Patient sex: F
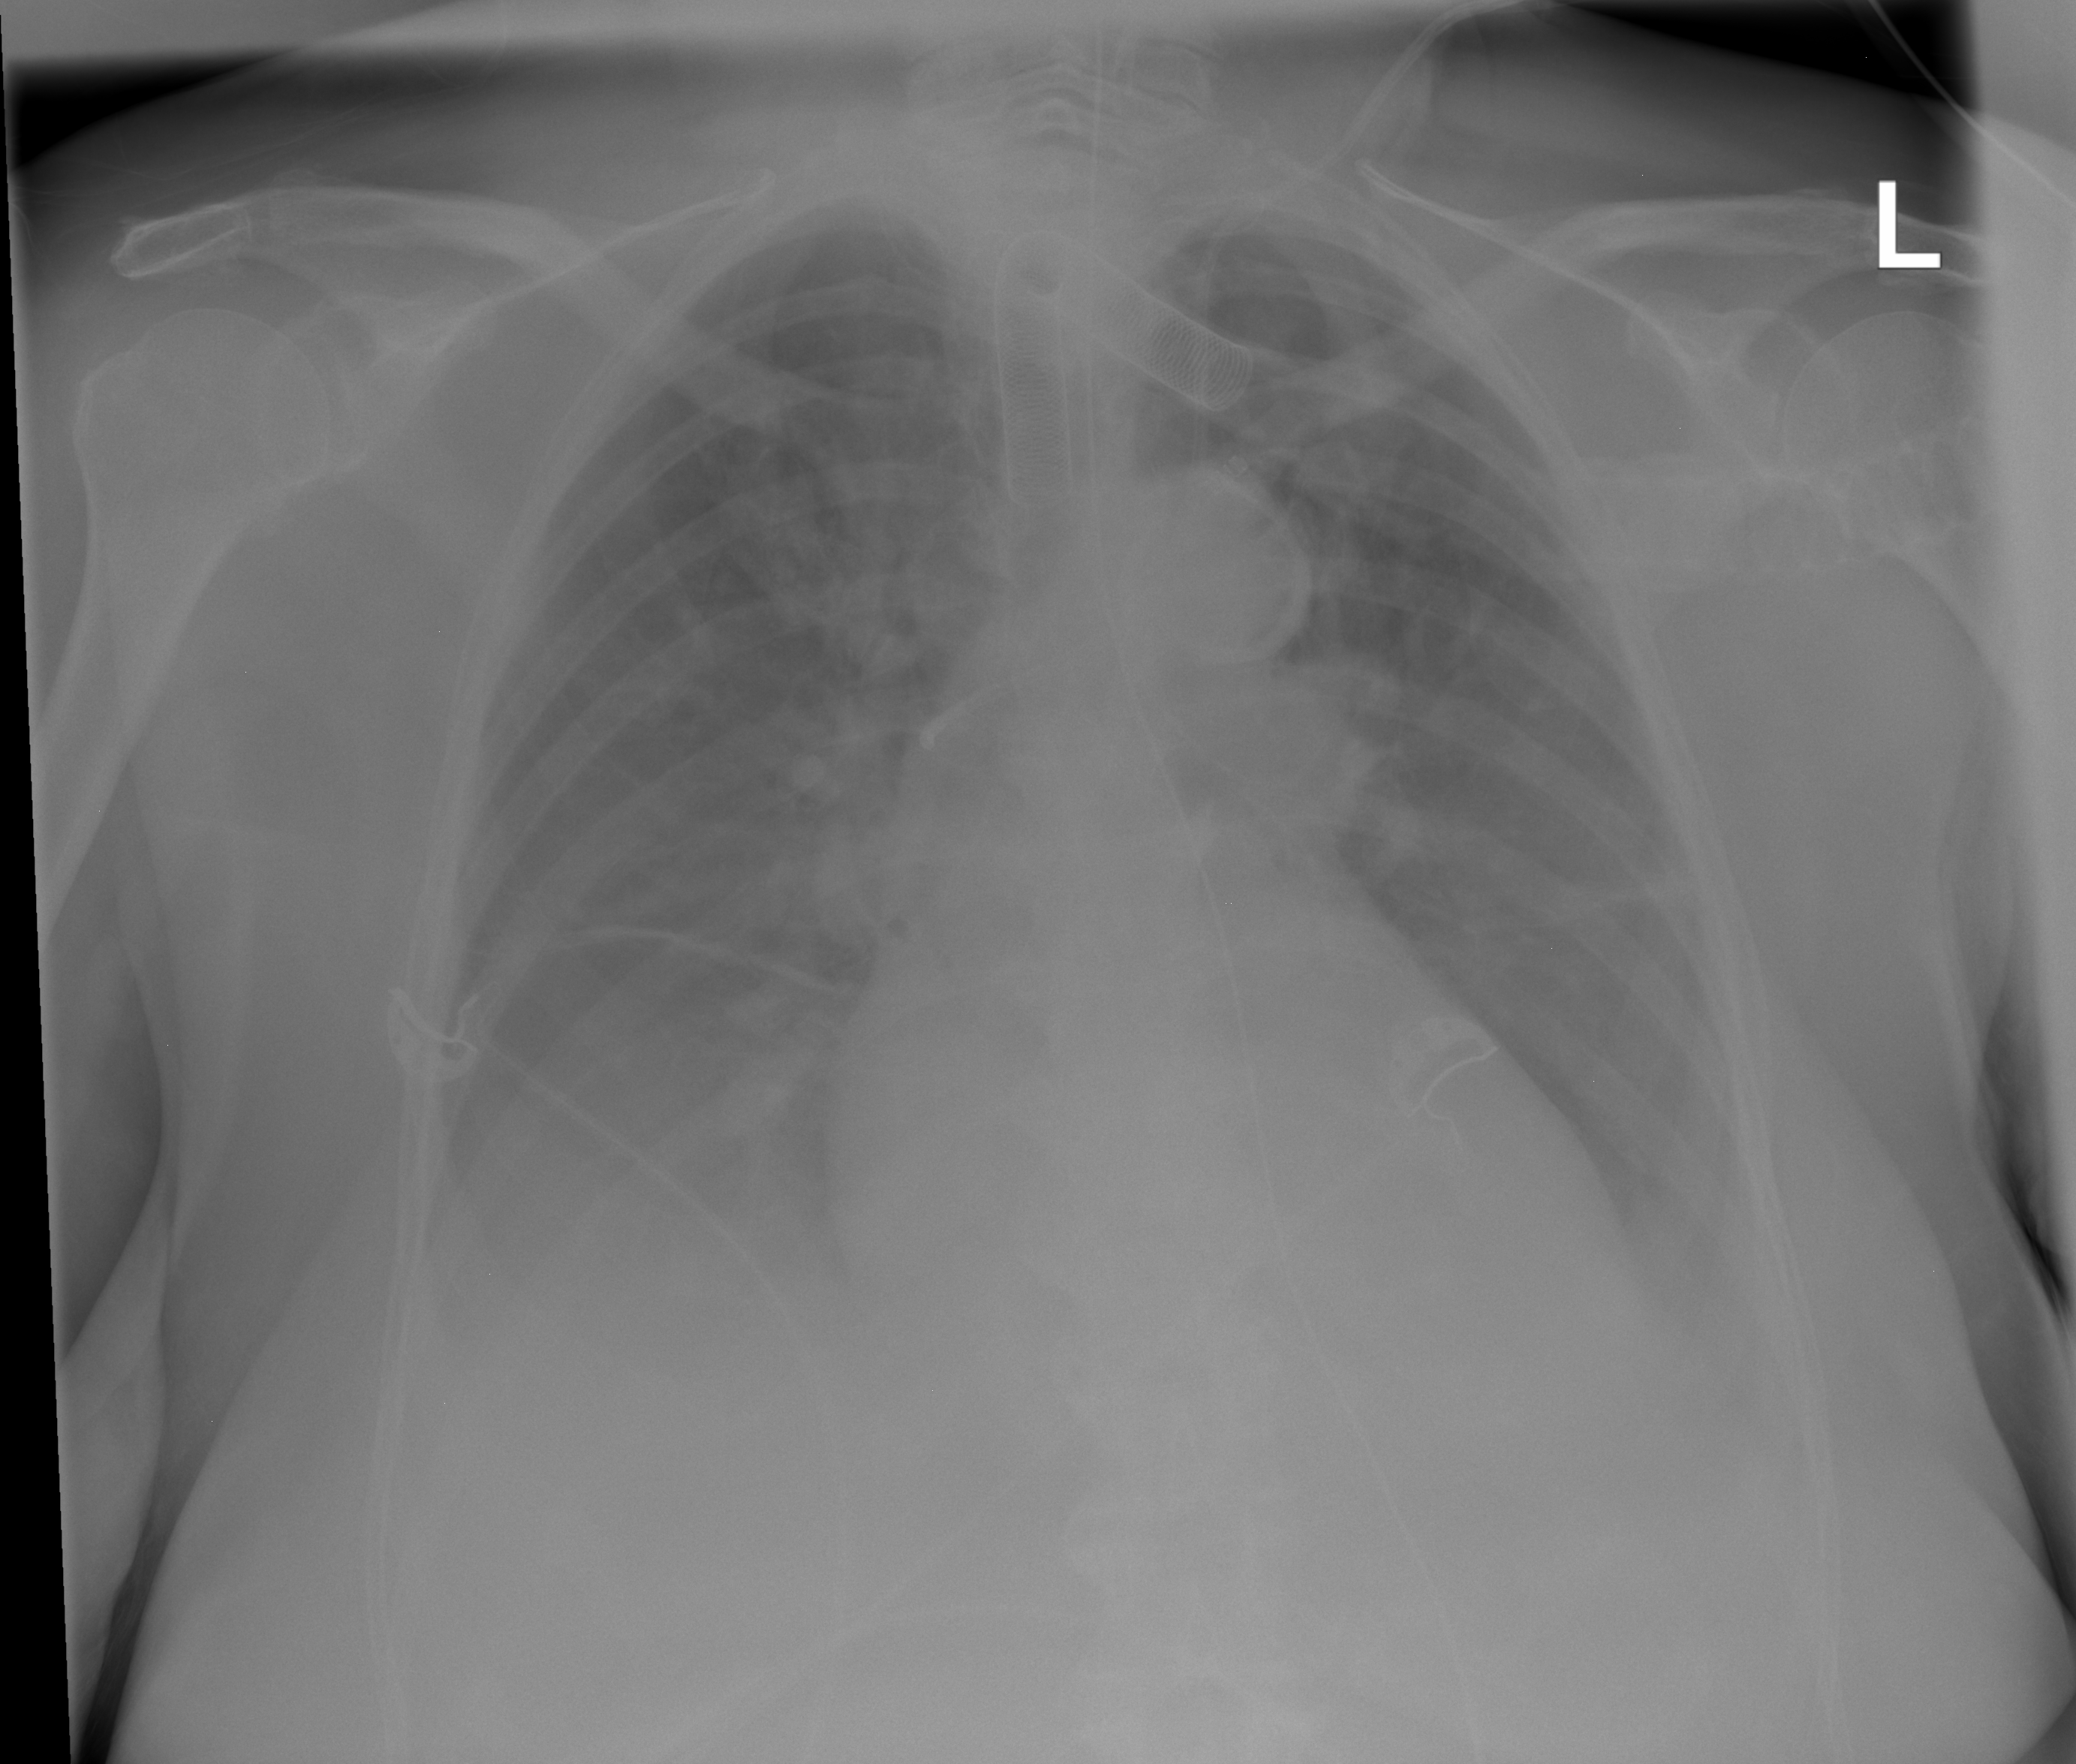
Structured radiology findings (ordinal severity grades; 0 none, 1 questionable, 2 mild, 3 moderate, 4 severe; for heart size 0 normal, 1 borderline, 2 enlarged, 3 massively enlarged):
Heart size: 0
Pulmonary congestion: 0
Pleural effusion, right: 3
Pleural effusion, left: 2
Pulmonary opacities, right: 2
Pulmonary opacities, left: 0
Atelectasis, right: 2
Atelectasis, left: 2